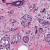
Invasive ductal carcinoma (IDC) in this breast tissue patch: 0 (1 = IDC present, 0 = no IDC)